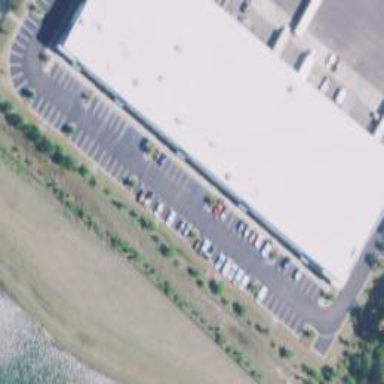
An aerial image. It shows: Warehouse building.